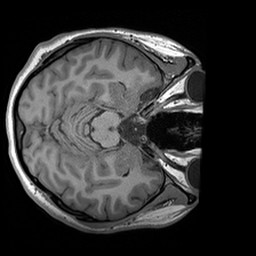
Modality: T1w
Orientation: axial
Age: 24
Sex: male
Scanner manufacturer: siemens
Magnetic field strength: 3 T
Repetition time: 1.6 s
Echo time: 0.00236 s